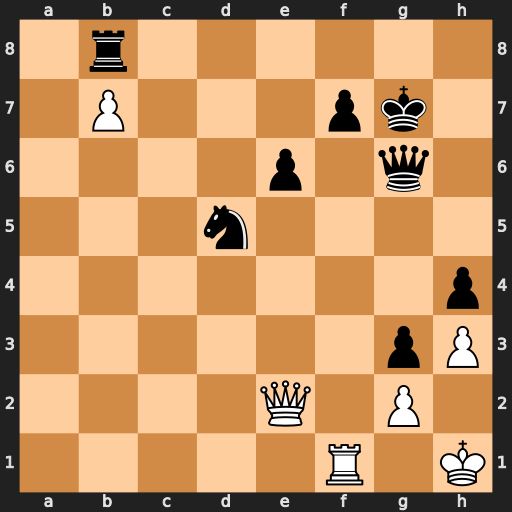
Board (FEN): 1r6/1P3pk1/4p1q1/3n4/7p/6pP/4Q1P1/5R1K
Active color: w
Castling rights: -
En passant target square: -
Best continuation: Qe5+ Qf6 Rxf6